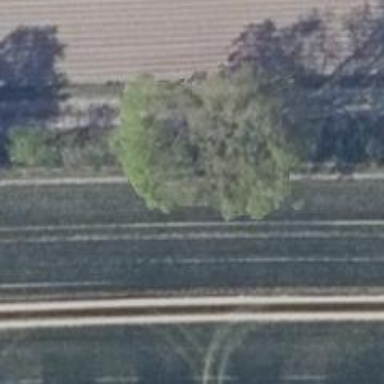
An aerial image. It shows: Avenue lined with deciduous broadleaved trees.